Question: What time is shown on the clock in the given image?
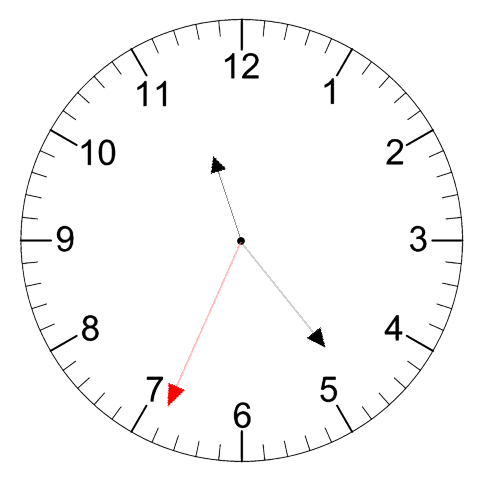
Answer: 11:23:34